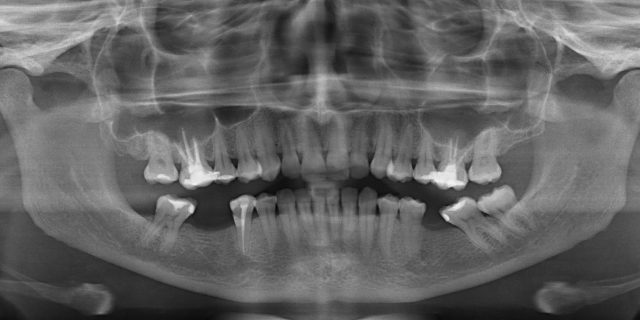
adult